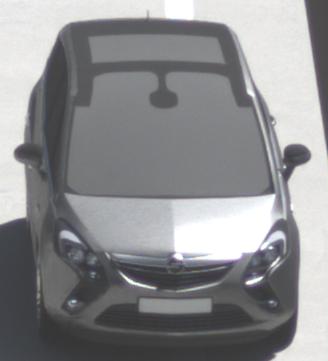
Make: Opel
Model: Zafira Tourer 1.8
Detailed model: Zafira (C) Tourer
Model produced from: 2012/01
Model produced until: 2015/06
Doors: 5
Color: gray
Road condition: dry road
Daytime: midday
Contrast: high contrast